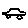
Label: car